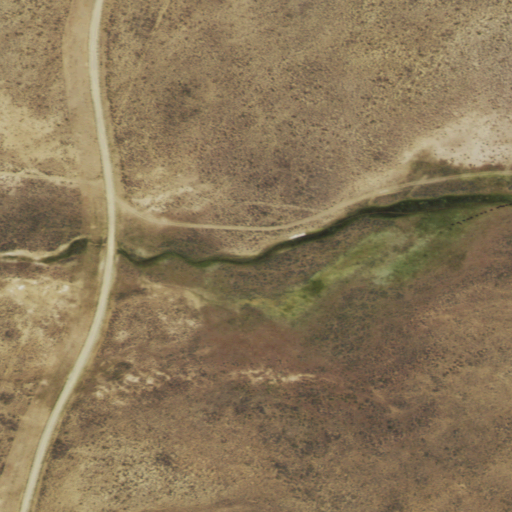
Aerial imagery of valley in Wyoming named Slide Draw containing only shrub